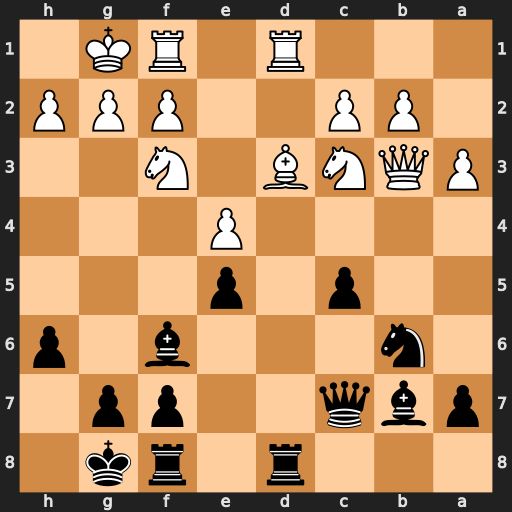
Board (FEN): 3r1rk1/pbq2pp1/1n3b1p/2p1p3/4P3/PQNB1N2/1PP2PPP/3R1RK1
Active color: b
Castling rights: -
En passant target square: -
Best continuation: c4 Qa2 cxd3